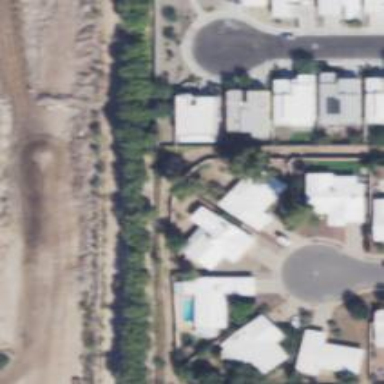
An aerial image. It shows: Alley classified as service road.